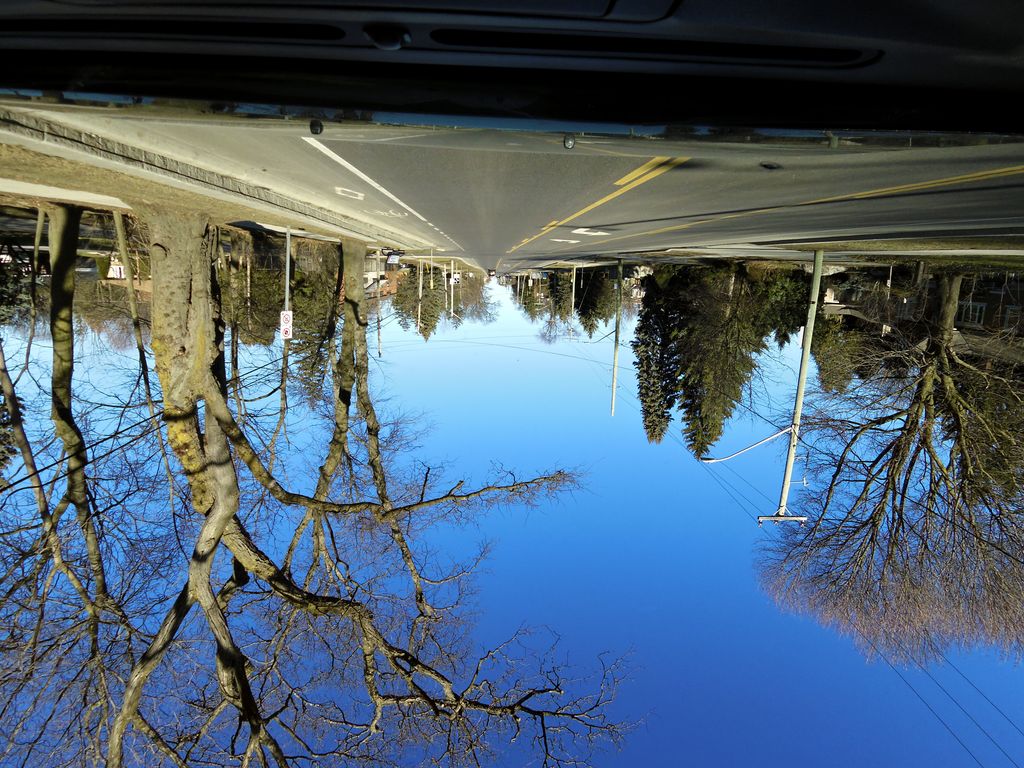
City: hamilton